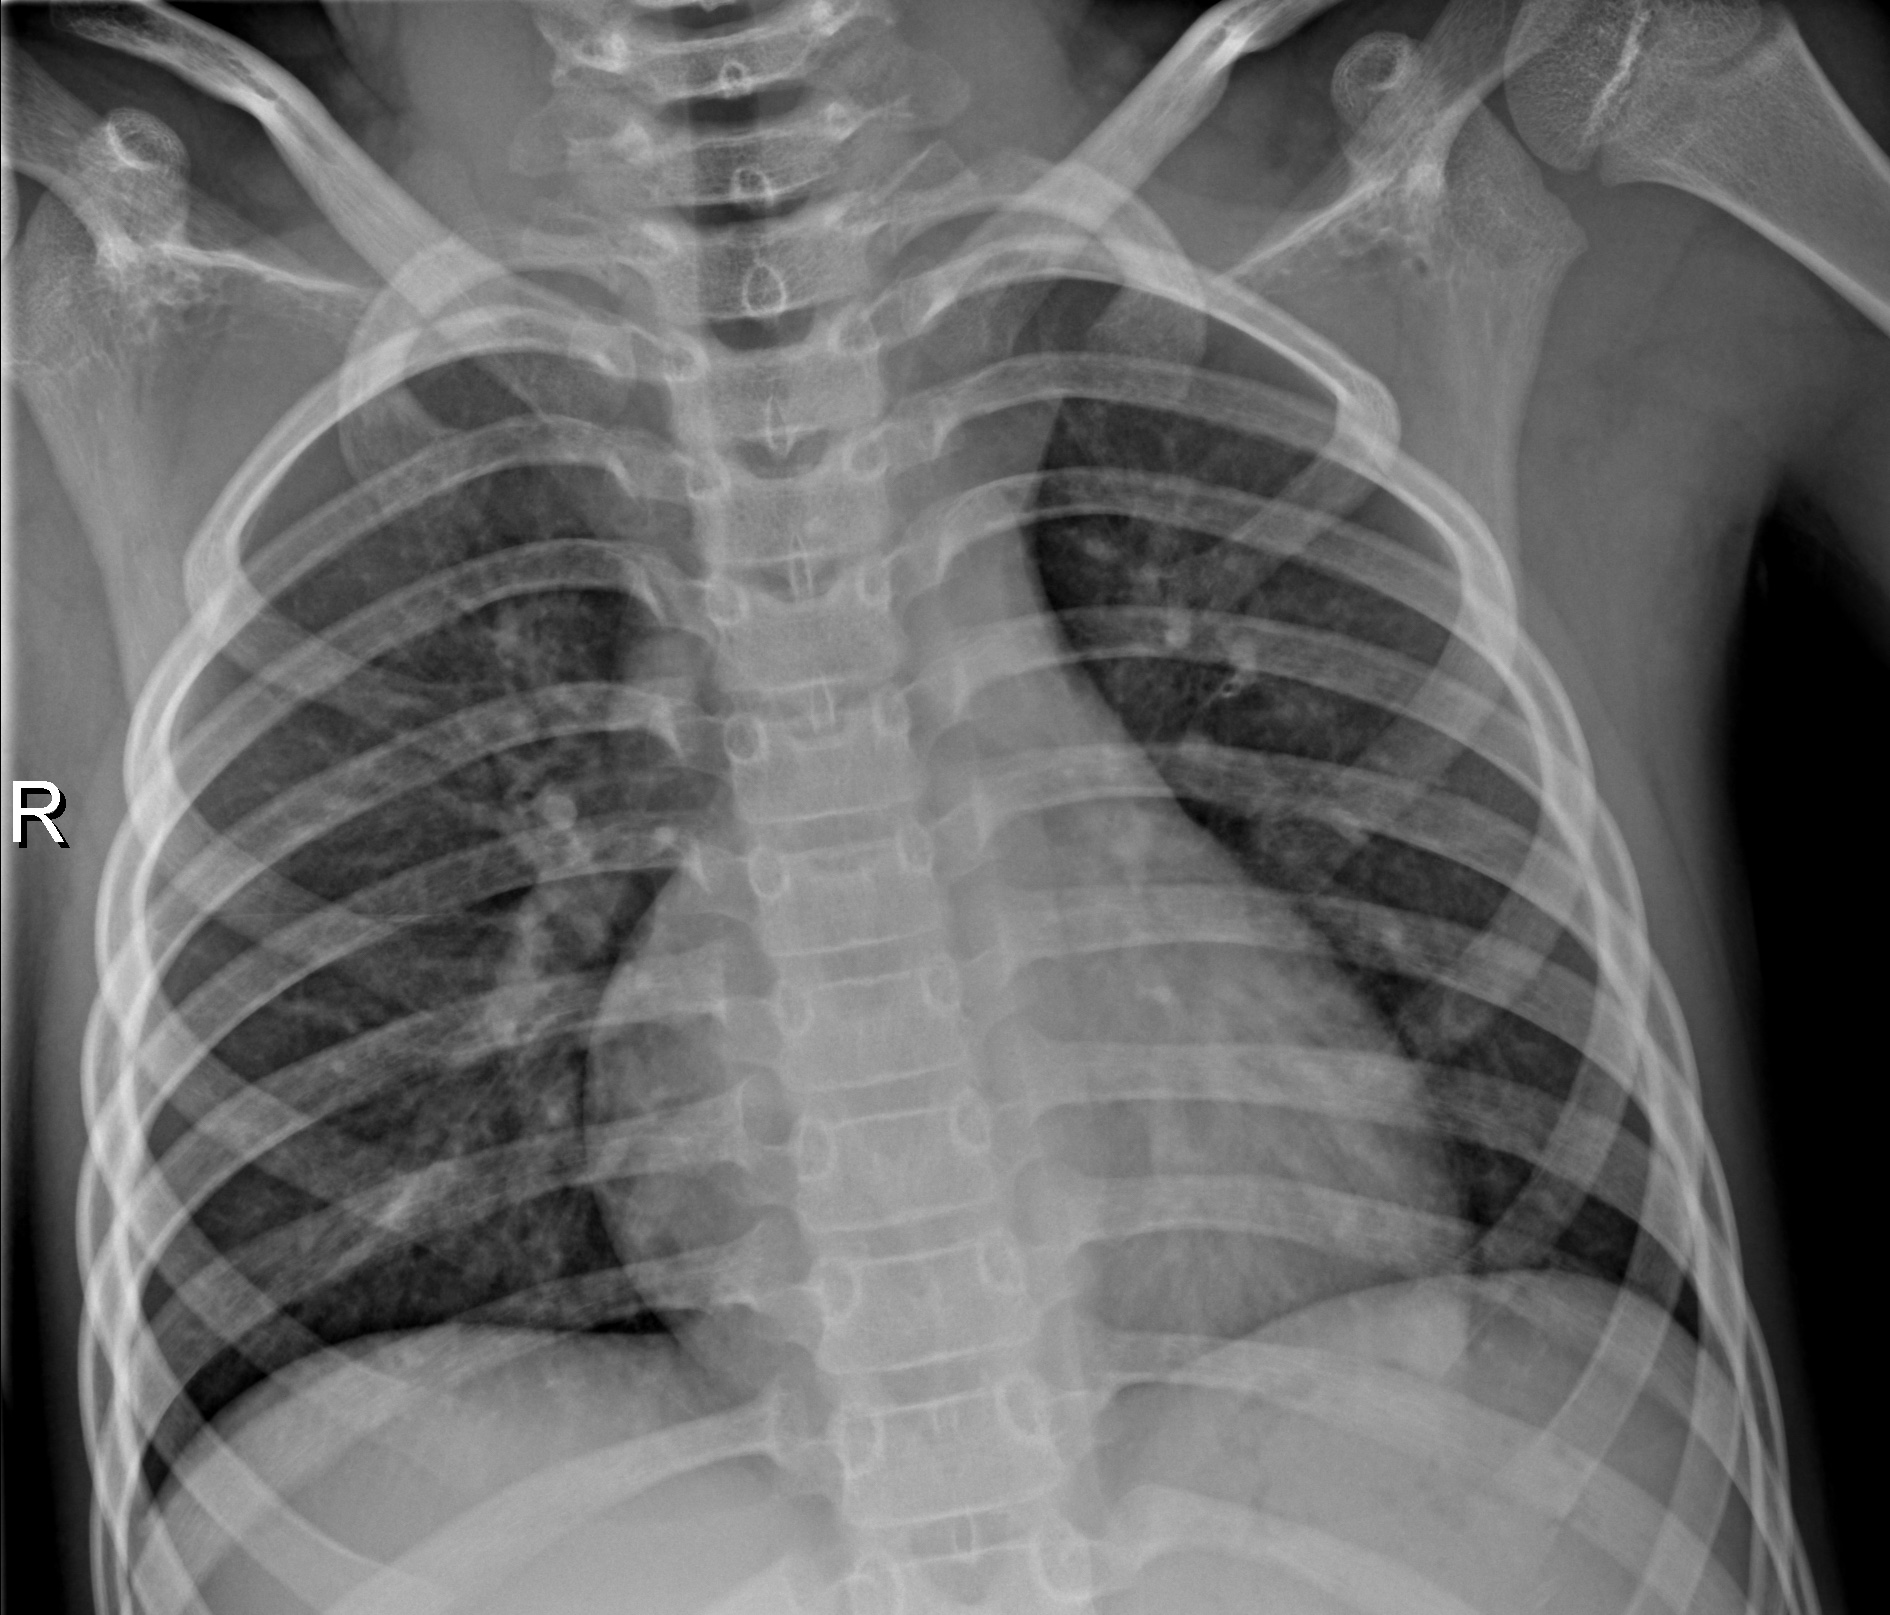
Diagnosis: NORMAL